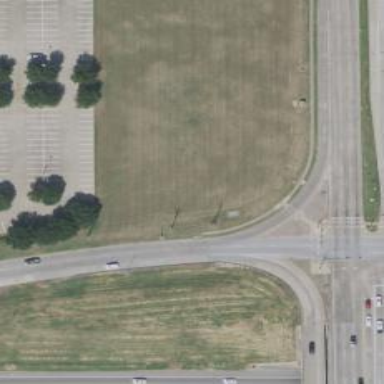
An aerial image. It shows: Secondary road with frontage road.